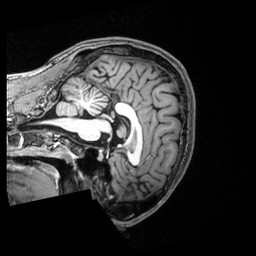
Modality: T1w
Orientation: sagittal
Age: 25
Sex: male
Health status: healthy
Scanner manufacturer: siemens
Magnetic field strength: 3 T
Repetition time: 2.53 s
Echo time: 0.00339 s